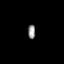
Tissue: skin
Cell type: Others
Senescence score: 0.7751
Nuclear area (px): 103
Mean DAPI intensity: 145.883